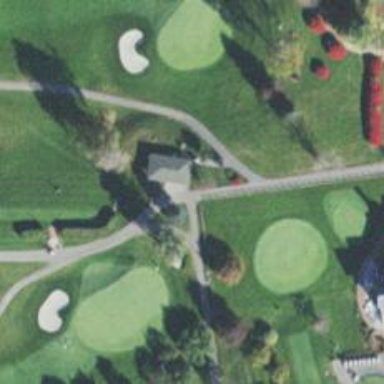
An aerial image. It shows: Asphalt path that serves as golf cartpath.